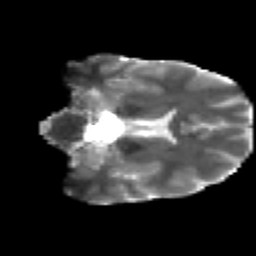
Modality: T2w
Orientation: coronal
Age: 35
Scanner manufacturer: siemens
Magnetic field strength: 3 T
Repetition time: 2.2 s
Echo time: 0.084 s